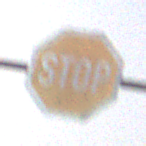
Verkehrszeichen: Stop
Umgebung: Outdoor, Nature
Tageszeit: MorningAfternoon
Wetter: PartlyCloudy
Licht: Natural
Jahreszeit: NotSpecified
Kontrast: MediumContrast